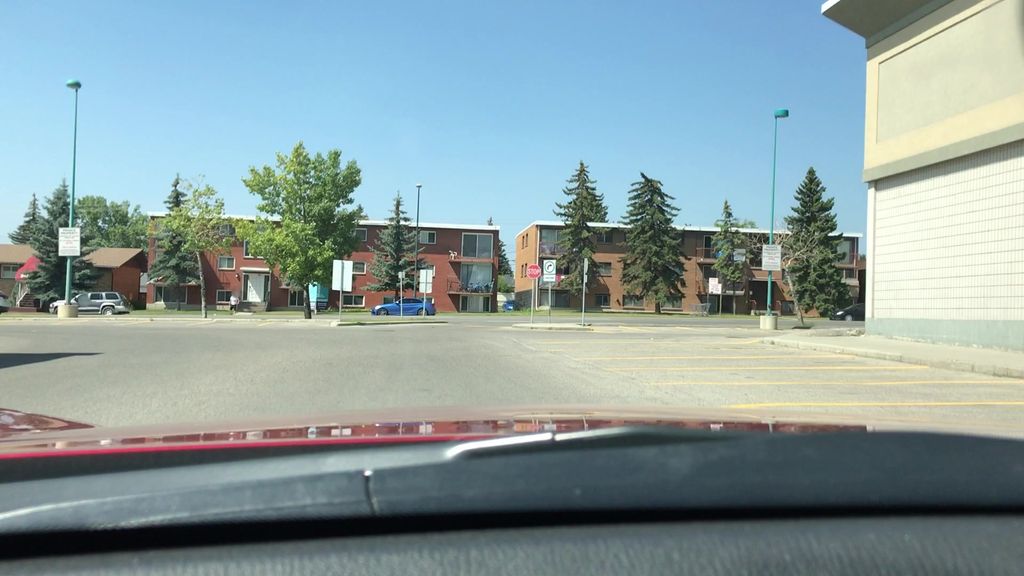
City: calgary